Brain MRI, t2w sequence, axial 2D slice.
Patient: age 44, sex F, weight 96 kg, height 1.95 m
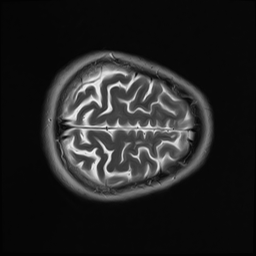